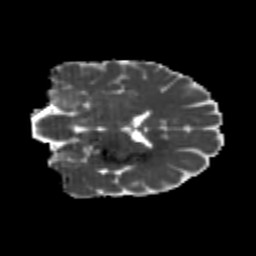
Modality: MD
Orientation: coronal
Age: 23
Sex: male
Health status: healthy
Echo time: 0.074 s